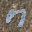
Label: 7